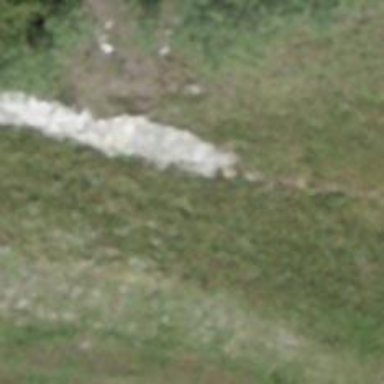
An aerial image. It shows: Hike trail designed for classic cross-country skiing.